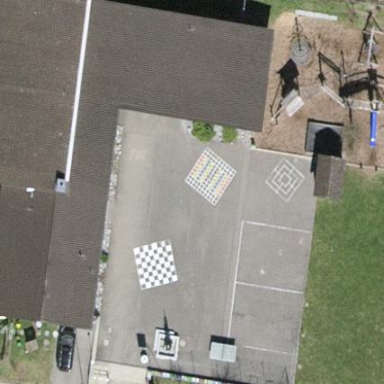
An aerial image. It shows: School.